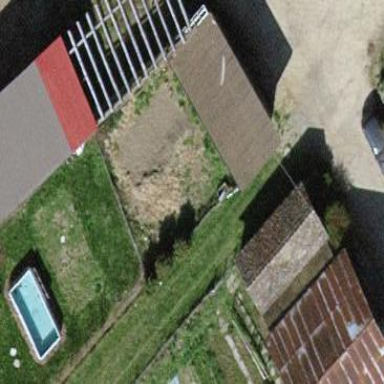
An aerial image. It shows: Allotments area.